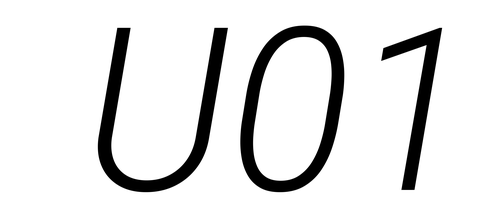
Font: Roboto-Italic_Light_Italic